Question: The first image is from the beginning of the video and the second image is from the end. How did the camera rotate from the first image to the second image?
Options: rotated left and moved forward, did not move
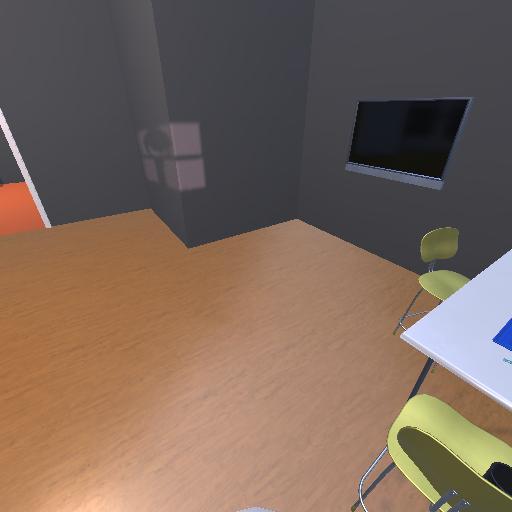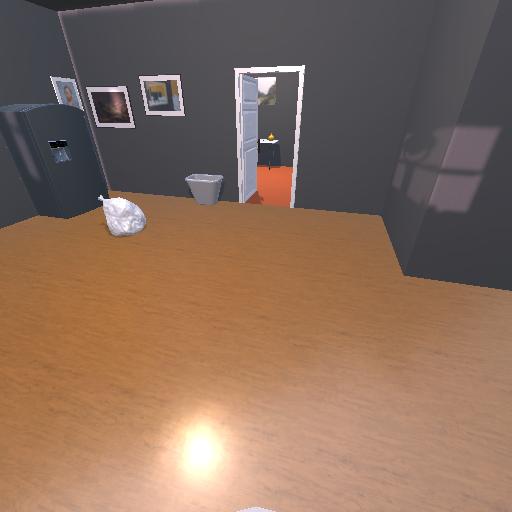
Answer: rotated left and moved forward